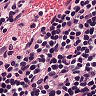
Metastatic tissue present: no